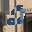
Label: 2